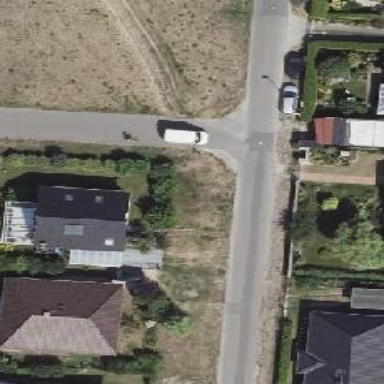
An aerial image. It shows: Smooth asphalt road in residential area.